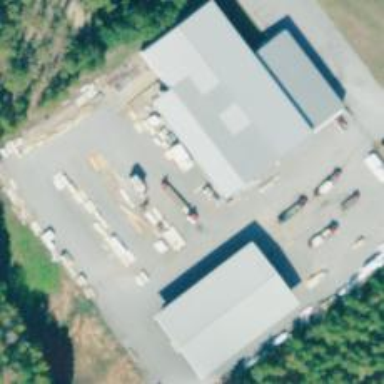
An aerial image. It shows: Sawmill crafting area.